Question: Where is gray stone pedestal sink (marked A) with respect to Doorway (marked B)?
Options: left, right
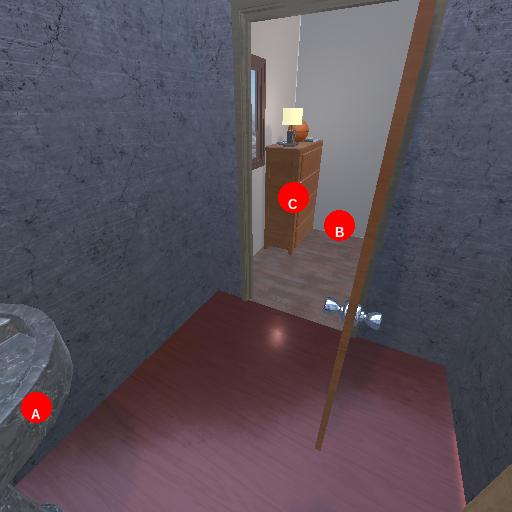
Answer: left